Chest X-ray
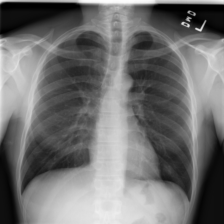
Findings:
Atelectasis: negative
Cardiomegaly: negative
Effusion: negative
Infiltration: negative
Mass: negative
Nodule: negative
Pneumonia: negative
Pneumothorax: negative
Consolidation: negative
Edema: negative
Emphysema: negative
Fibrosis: negative
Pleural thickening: negative
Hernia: negative